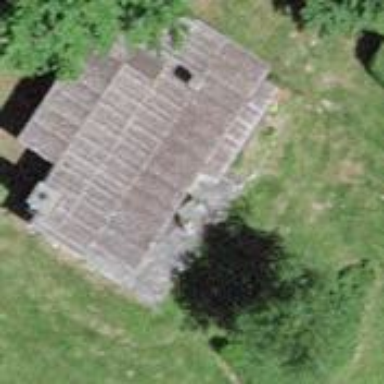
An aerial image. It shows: Simple house.